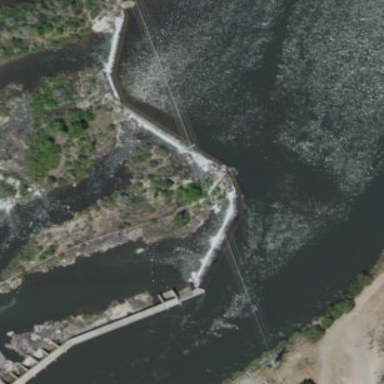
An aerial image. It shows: Dam across waterway.